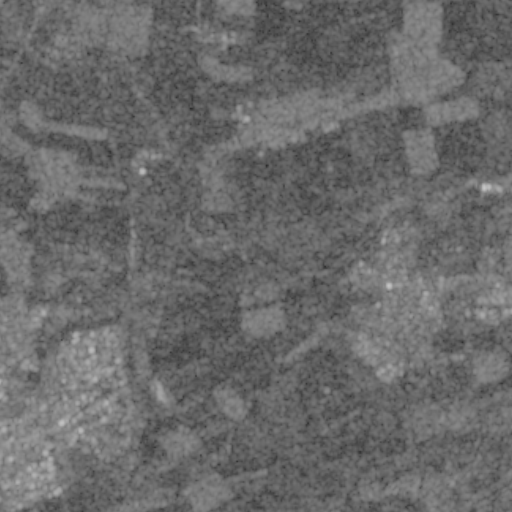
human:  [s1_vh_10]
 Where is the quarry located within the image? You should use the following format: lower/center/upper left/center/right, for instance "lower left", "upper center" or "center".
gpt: The quarry is located in the center left of the image.
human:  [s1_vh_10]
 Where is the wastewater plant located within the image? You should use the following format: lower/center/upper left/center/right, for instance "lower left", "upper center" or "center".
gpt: The wastewater plant is located in the center right of the image.
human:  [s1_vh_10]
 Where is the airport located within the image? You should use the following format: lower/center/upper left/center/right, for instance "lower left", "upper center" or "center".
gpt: There is no airport in the image.

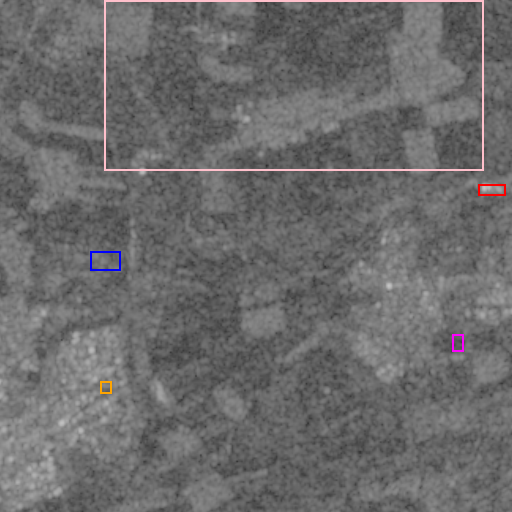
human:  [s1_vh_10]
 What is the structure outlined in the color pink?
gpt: The structure outlined in pink is a crop field.
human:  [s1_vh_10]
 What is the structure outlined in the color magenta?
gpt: The structure outlined in magenta is a park.
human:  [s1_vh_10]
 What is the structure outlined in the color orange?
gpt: The structure outlined in orange is a parking lot.
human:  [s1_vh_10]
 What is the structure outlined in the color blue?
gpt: The structure outlined in blue is a quarry.
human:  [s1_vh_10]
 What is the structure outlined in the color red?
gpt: The structure outlined in red is a wastewater plant.
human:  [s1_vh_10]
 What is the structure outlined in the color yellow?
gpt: There is no yellow outline.